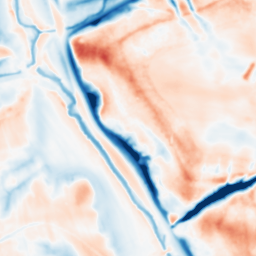
Category: multiscale
Decomposition family: dog_multiscale
Decomposition parameters: sigma_ratio: 1.6
n_scales: 5
base_sigma: 1
Upsampling method: edge_directed
Upsampling parameters: scale: 4
Upsampling scale: 4